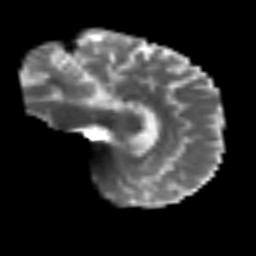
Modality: T2w
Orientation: sagittal
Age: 54
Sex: male
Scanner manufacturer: siemens
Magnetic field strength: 3 T
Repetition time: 3.2 s
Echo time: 0.081 s